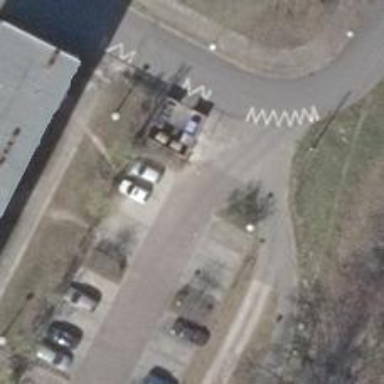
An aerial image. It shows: Parking aisle designated as service road.